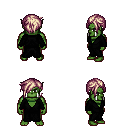
a pixel art fantasy rpg character, male body template, orc, green skin, gray robe, gold greaves, white blonde pixie cut hairstyle, four views (front, back, left, right), 2x2 character sprite sheet, small pixel art, hard edges, no anti-aliasing